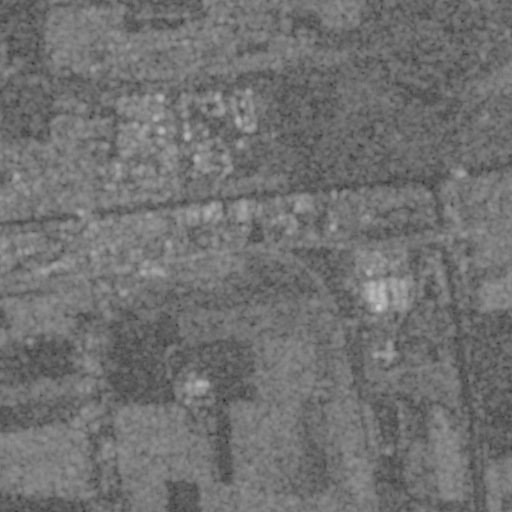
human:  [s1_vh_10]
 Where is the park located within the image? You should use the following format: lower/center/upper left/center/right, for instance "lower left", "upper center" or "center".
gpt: The park is located in the upper left of the image.
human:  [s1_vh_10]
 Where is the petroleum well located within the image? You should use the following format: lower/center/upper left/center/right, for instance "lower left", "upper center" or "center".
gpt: The petroleum well is located in the lower center of the image.
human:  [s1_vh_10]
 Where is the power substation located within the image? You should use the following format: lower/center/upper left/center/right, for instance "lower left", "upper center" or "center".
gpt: The power substation is located in the center right of the image.
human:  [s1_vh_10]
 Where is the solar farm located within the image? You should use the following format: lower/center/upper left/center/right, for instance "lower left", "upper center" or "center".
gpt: The solar farm is located in the lower right of the image.
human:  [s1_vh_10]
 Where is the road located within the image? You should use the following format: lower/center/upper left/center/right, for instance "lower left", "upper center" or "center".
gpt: There is no road in the image.

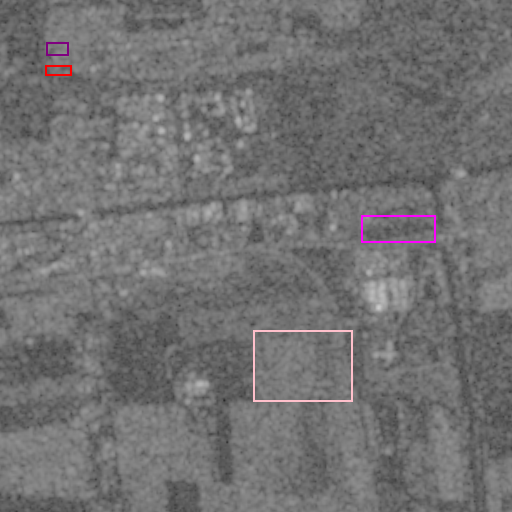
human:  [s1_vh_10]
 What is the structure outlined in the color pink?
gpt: The structure outlined in pink is a crop field.
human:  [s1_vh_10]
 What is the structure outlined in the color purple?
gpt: The structure outlined in purple is a park.
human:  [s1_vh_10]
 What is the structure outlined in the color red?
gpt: The structure outlined in red is a parking lot.
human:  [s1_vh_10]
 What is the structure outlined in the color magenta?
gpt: The structure outlined in magenta is a solar farm.
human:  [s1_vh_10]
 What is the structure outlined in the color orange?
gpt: There is no orange outline.